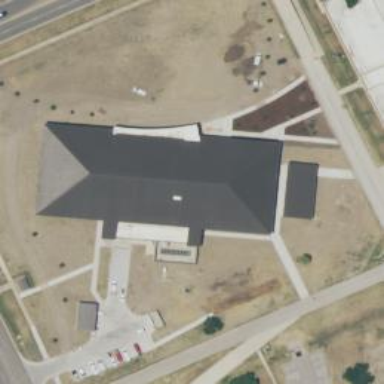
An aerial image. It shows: Clinic building offering healthcare services.